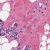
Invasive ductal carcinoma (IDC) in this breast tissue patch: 0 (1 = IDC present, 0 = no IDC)